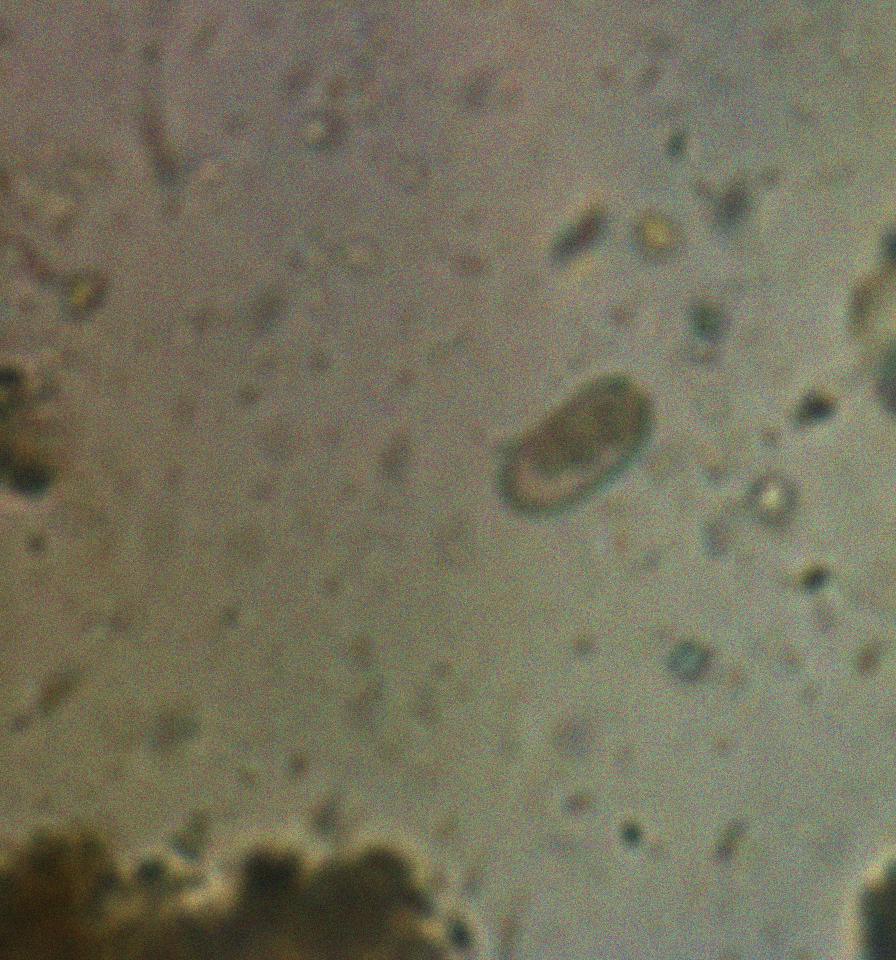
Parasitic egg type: Capillaria philippinensis